Question: I have a very simple program written in go:
'''
package main
import (
"fmt"
"time"
)
func main() {
fmt.Println("hello")
time.Sleep(5 * time.Second)
fmt.Println("good bye")
}
'''
Now I'm building it using "go build .". When I look at htop to see the application running, it shows me that several processes are being executed on my machine.

Can someone explain to me why is that happening? I would expect a single goroutine program to run as single process.
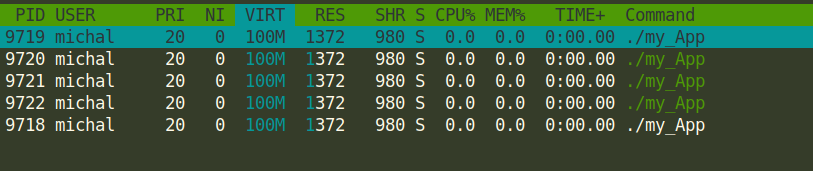
Answer: > Can someone explain to me why is that happening?
Yes. You are either using htop or top with H which shows threads. Your program uses several threads like any Go program (see also Pizza lord's comment).